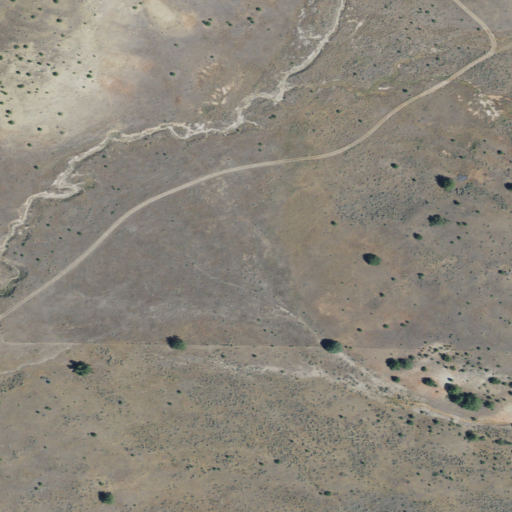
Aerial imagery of plain(s) in Oregon named Alkali Flats containing grassland and shrub